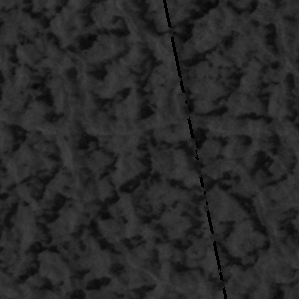
Label: frost